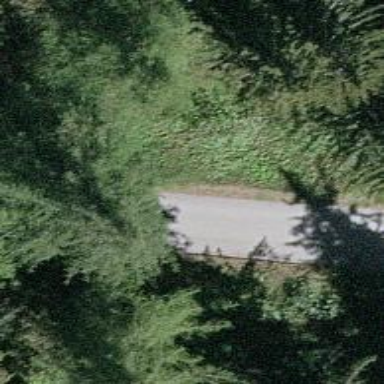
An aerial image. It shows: Downhill track road.